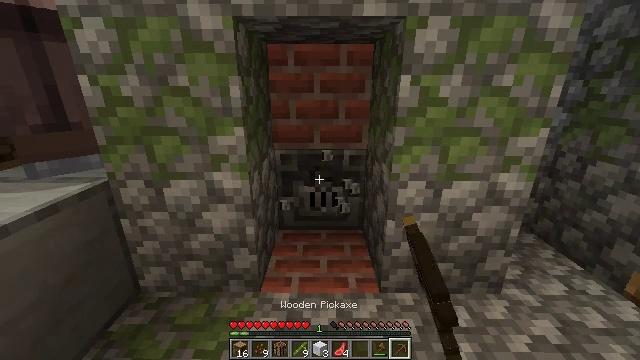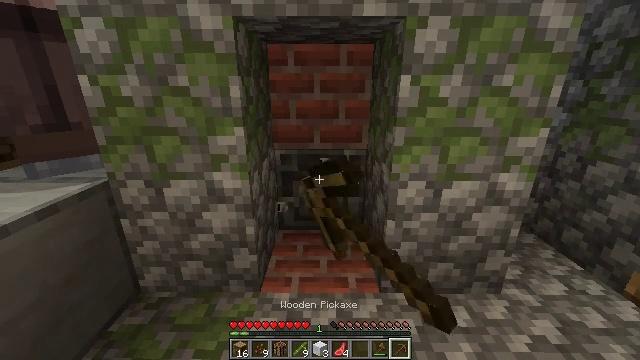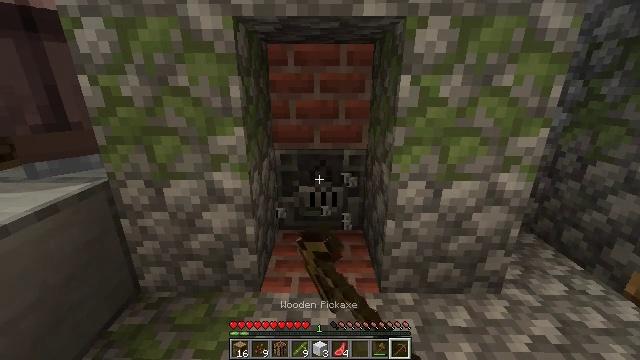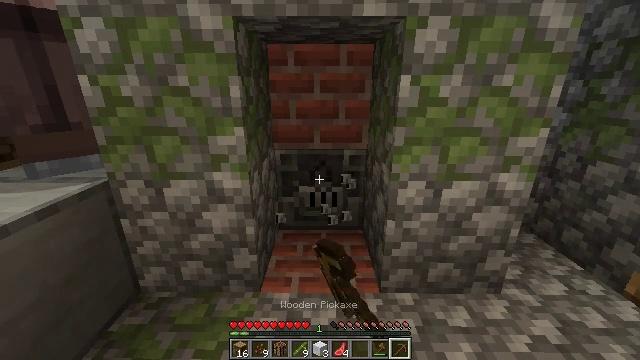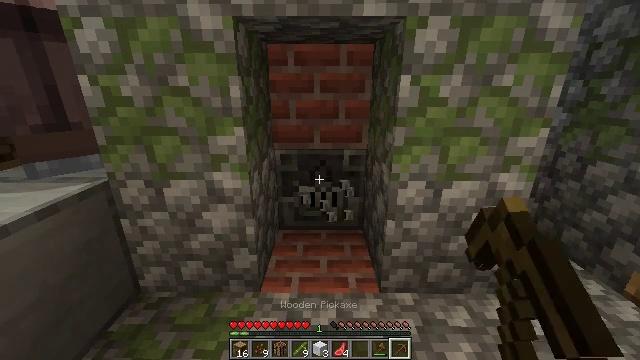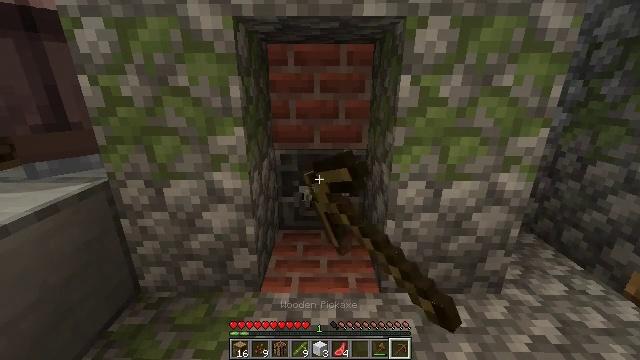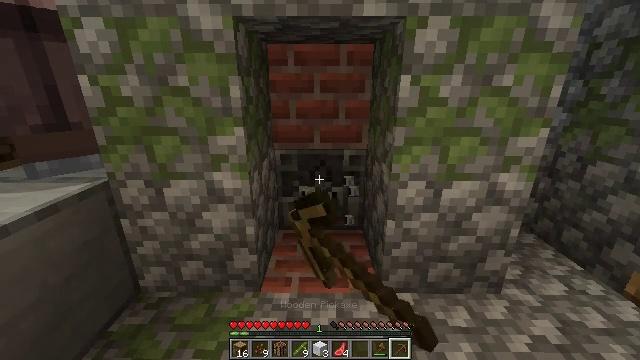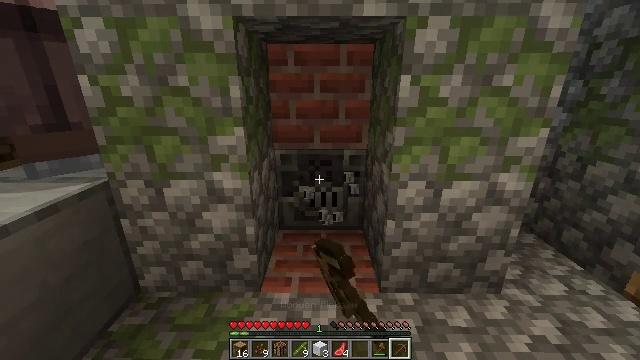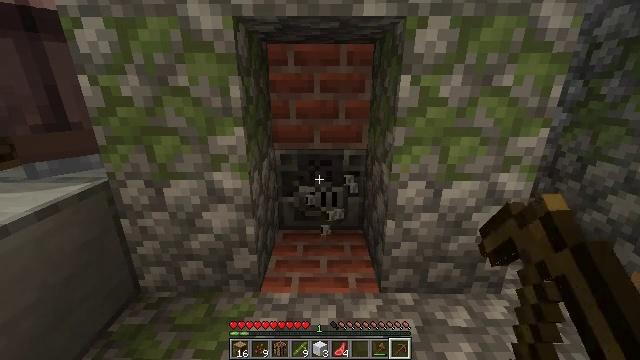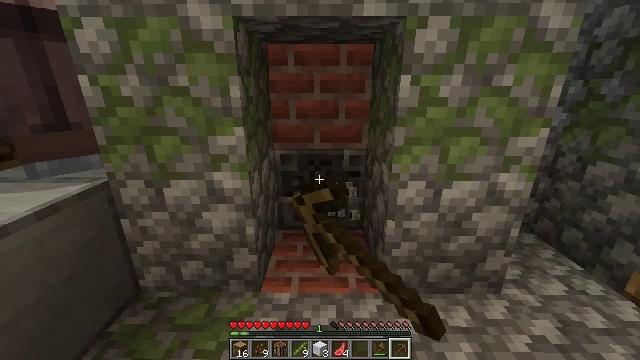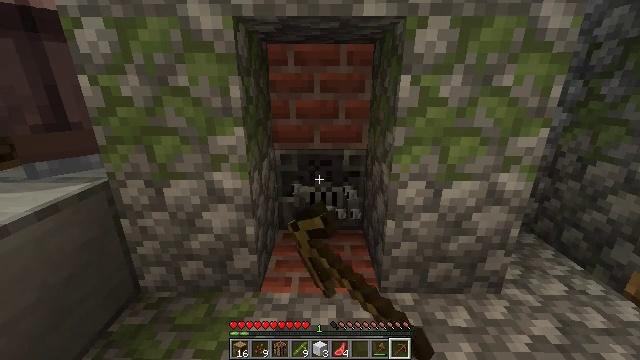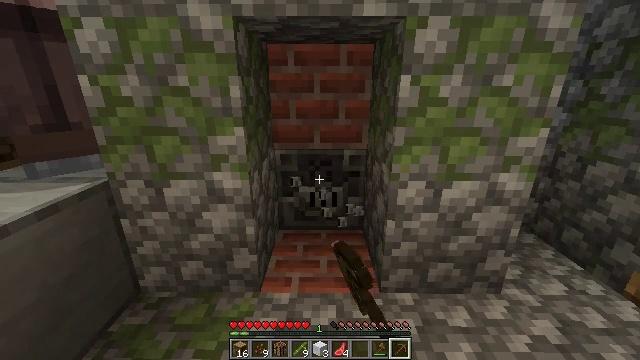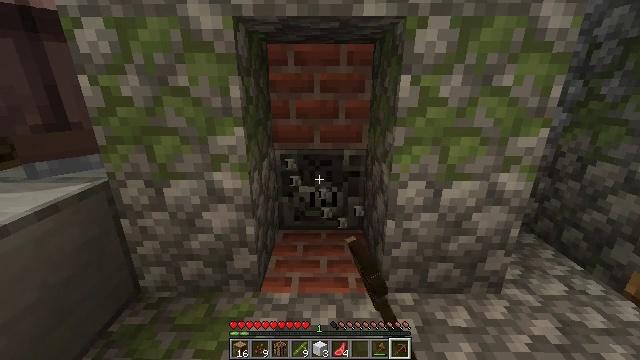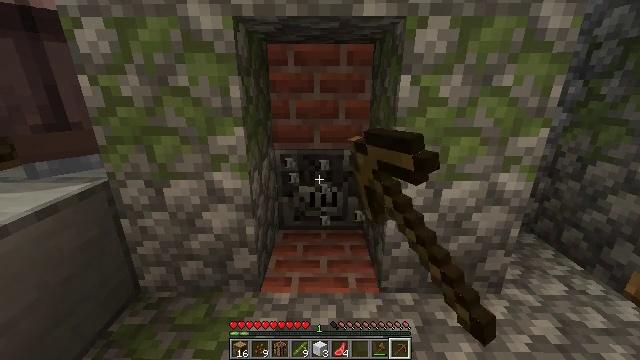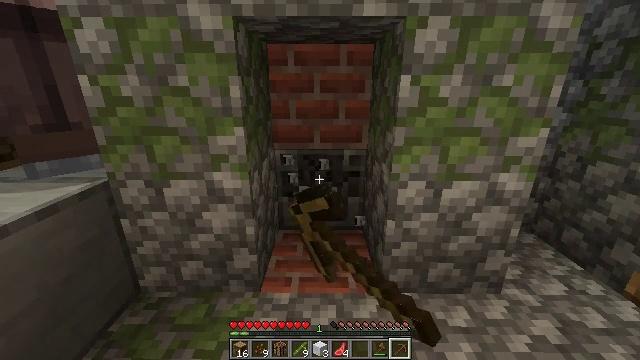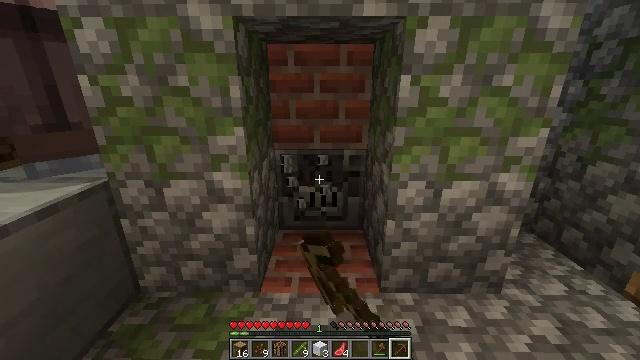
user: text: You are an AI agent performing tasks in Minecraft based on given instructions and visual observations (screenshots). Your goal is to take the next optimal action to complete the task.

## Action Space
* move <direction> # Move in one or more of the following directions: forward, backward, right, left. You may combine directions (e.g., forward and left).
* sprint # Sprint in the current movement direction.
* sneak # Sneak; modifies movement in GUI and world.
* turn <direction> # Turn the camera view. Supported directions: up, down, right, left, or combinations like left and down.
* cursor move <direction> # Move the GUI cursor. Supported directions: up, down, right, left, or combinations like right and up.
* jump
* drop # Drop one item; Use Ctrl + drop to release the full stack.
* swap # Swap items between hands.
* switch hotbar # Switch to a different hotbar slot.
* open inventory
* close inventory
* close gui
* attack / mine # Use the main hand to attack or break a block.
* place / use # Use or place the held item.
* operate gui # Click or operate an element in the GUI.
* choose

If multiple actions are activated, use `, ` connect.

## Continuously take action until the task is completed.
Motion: motion action
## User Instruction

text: Left click on the blast furnace to break it.
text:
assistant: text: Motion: attack / mine
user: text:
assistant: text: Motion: attack / mine
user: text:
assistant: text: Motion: attack / mine
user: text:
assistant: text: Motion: attack / mine
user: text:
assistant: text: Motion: attack / mine
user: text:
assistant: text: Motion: attack / mine
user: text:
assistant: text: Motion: attack / mine
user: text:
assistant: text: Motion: attack / mine
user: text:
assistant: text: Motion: attack / mine
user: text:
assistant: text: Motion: attack / mine
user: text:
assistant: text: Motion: attack / mine
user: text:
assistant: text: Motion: attack / mine
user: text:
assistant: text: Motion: attack / mine
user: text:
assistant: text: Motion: attack / mine
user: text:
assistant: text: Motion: attack / mine
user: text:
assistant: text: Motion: attack / mine
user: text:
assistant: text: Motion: attack / mine
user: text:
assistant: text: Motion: attack / mine
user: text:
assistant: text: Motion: attack / mine
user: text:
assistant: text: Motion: attack / mine
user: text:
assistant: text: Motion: attack / mine
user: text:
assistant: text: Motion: attack / mine
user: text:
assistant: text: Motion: attack / mine
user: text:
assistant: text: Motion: attack / mine
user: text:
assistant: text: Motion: attack / mine
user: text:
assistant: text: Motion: attack / mine
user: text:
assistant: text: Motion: attack / mine
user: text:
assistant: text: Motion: attack / mine
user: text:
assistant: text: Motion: attack / mine
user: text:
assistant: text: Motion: attack / mine